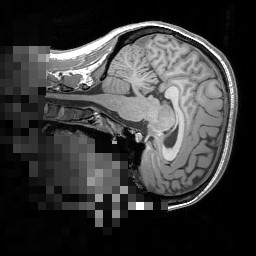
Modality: T1w
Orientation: sagittal
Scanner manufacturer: siemens
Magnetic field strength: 3 T
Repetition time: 1.5 s
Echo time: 0.00291 s